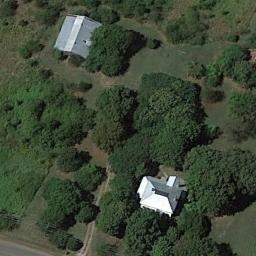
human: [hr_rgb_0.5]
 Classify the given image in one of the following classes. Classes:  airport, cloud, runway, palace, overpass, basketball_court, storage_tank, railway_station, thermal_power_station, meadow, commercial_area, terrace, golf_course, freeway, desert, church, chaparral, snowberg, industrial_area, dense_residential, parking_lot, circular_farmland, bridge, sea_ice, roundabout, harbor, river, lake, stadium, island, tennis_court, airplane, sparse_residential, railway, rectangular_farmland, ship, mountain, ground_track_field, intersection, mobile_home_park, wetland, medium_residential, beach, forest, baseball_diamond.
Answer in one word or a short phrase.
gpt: sparse_residential